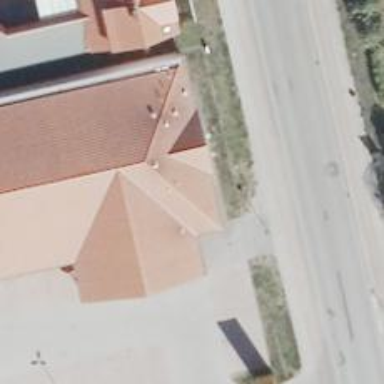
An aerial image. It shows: Bakery.